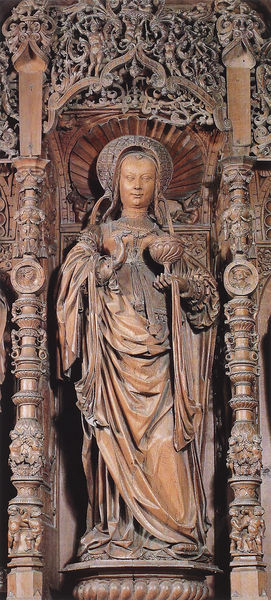
Titel: Hl. Maria Magdalena aus dem Dreifaltigkeitsretabel
Künstler: Arnt van Tricht
Standort: Kalkar, Nikolaikirche (EU - D - NRW)
Schlagwörter: umhang, vogel, frau, holz, hut, haube, sockel, stehen, kirche, gewand, kelch, skulptur, faltenwurf, plastik, nische, schnitzerei, verziert, baldachin, heilige, pokal, maria, nürnberg, gesprenge, süddeutsch, holzschnitzerei, bildschnitzerei, veit stoß, gewnd, zierwerk, 1550, gesand, goldschmiedewerk, ornamenn